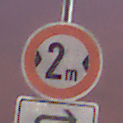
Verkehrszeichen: TatsaechlicheBreite2
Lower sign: RichtungsangabeDurchPfeile5
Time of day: SunriseSunset
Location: Outdoor (Urban)
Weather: PartlyCloudy
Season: NotSpecified
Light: Artificial